Chest X-ray:
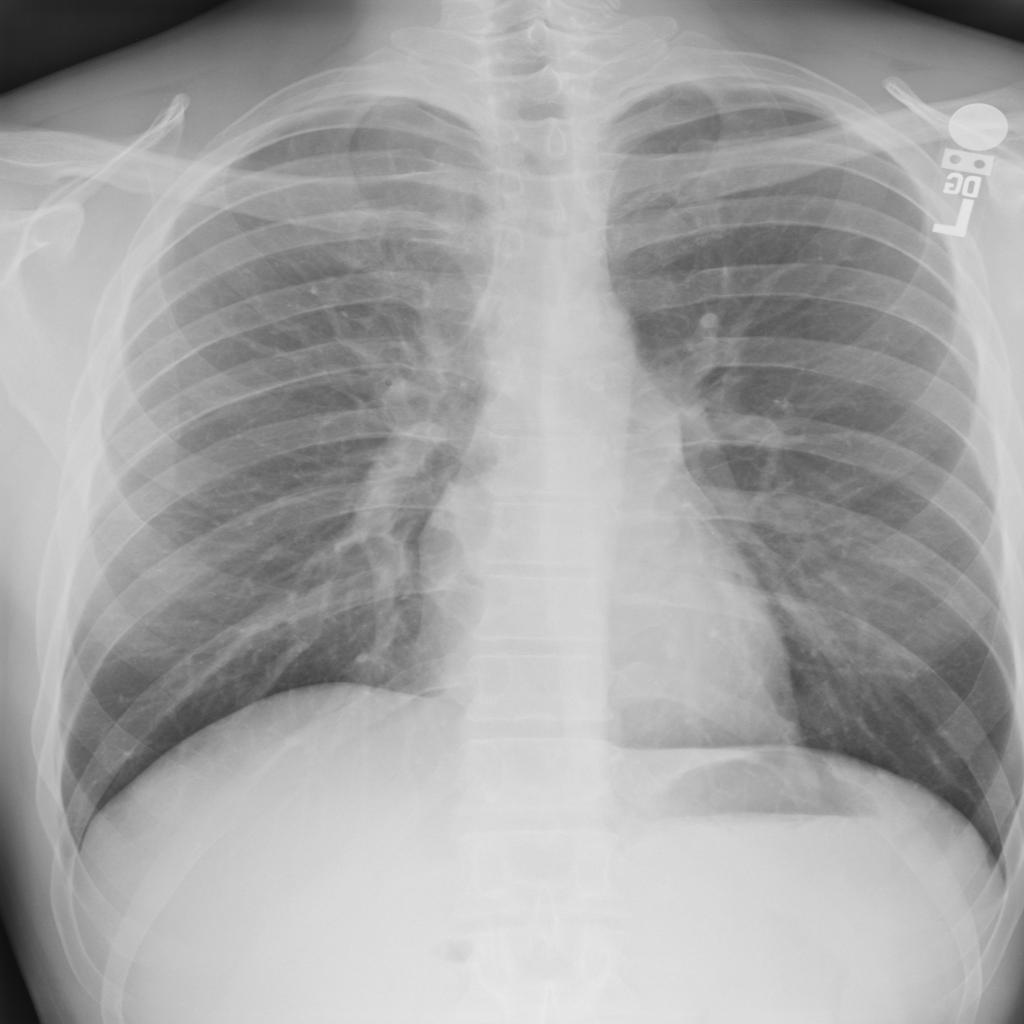
No abnormal finding: yes